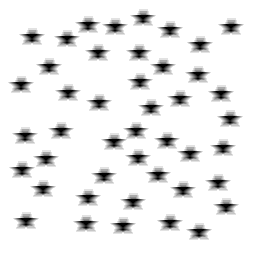
Squares: 0
Triangles: 0
Stars: 44
Total shapes: 44